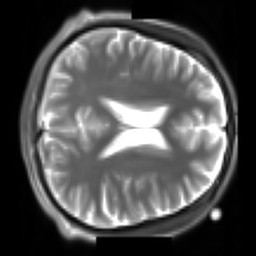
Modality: T2w
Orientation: axial